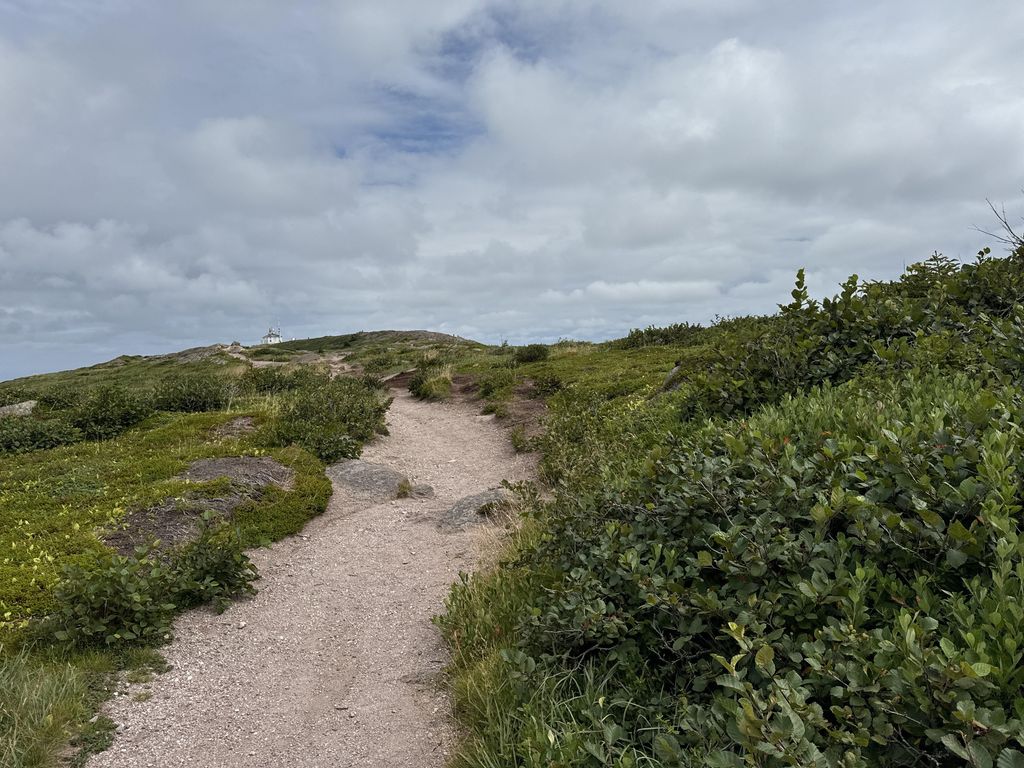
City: st_johns